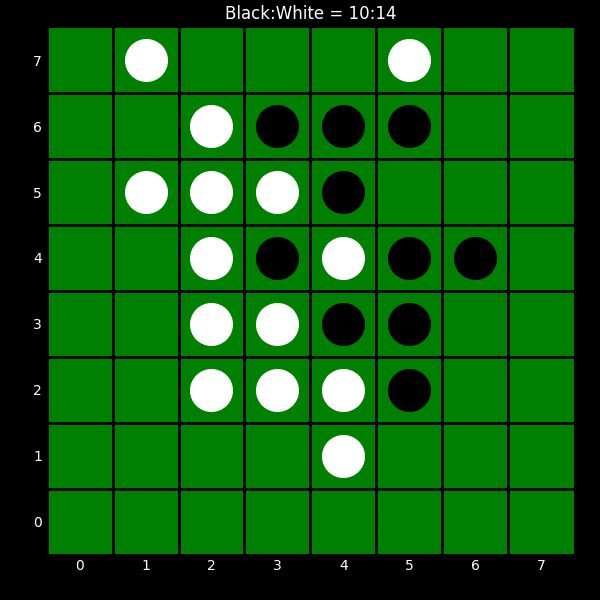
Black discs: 10
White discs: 14